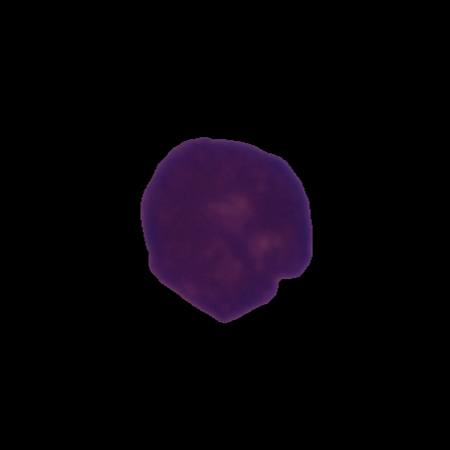
Label: cancer